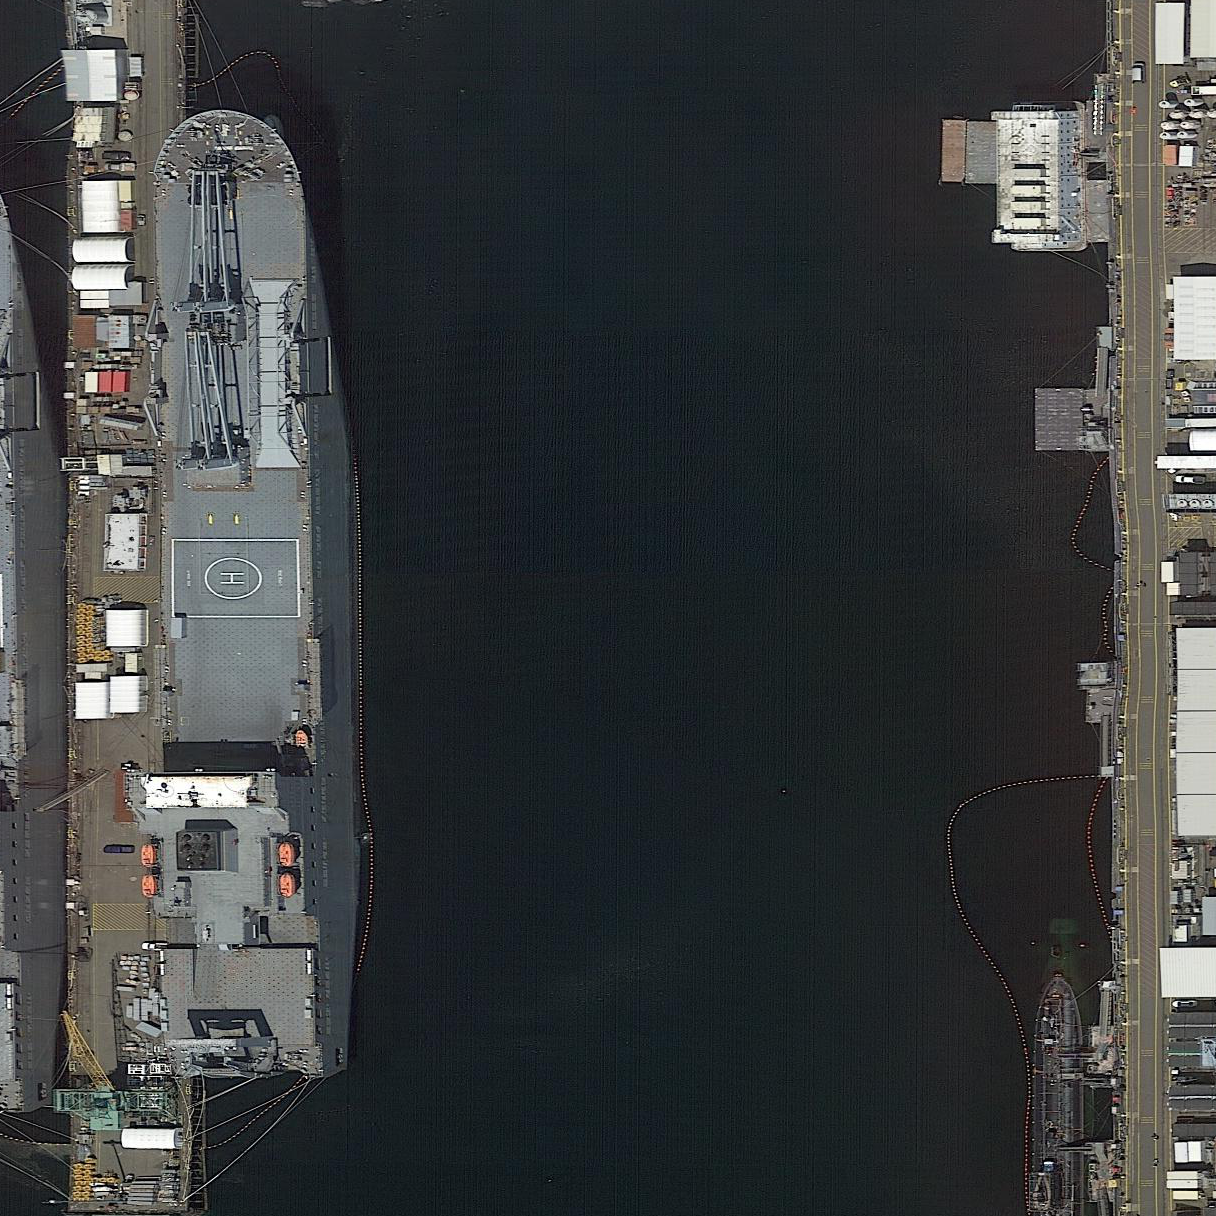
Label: civil